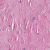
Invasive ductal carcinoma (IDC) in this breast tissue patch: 1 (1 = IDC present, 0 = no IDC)